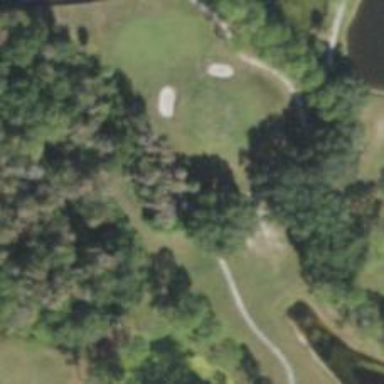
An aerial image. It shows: Path for both roads and golfers.